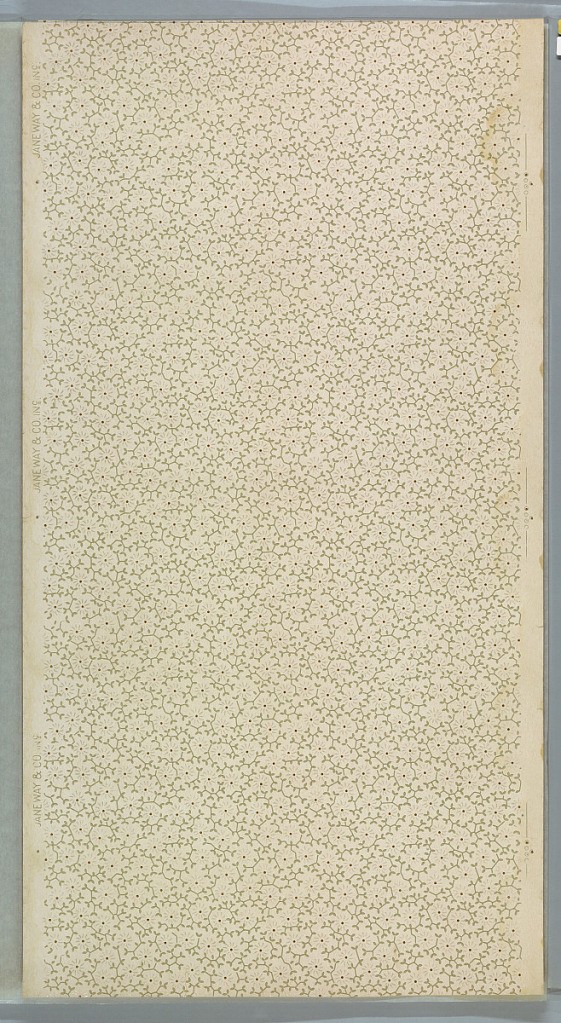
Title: Ceiling paper
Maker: Janeway & Co. Inc., New Brunswick, New Jersey, 1848 - 1914
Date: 1905–1915
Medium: Machine-printed paper, liquid mica
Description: All over simple floral and vining motif. Printed on cream ground in beige, brown and white liquid mica. Printed in selvedge: "Janeway & Co. Inc."